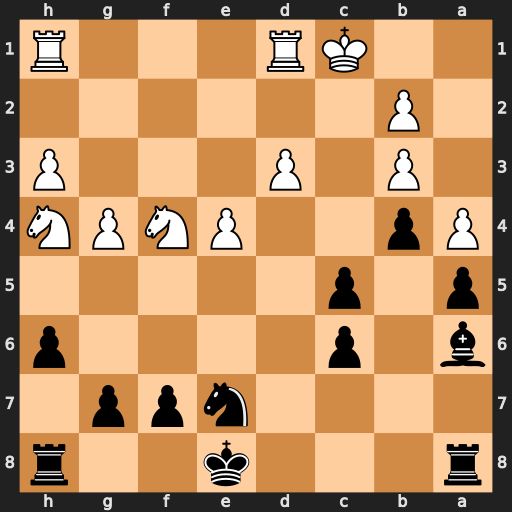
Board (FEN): r3k2r/4npp1/b1p4p/p1p5/Pp2PNPN/1P1P3P/1P6/2KR3R
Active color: b
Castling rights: kq
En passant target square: -
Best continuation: g5 Nh5 gxh4